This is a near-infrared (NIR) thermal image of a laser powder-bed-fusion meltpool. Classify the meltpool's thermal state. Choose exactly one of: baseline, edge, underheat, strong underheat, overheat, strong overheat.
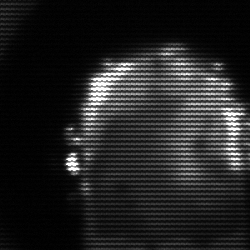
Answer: baseline